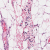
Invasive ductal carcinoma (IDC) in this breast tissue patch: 0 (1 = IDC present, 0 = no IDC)